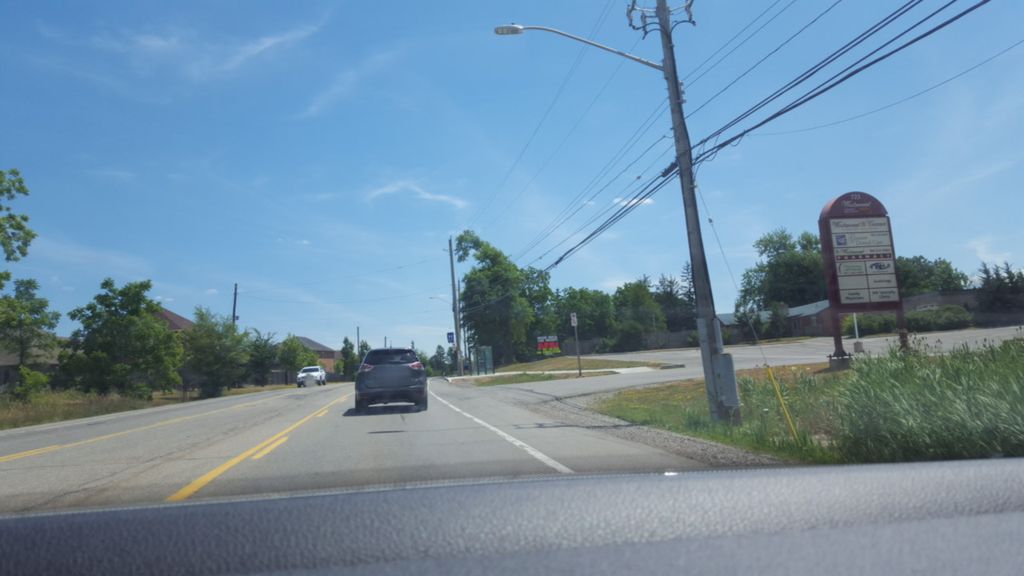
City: hamilton